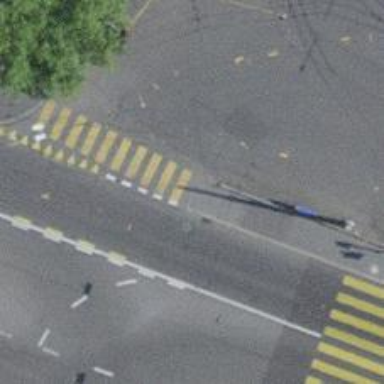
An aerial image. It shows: Kerb serving as barrier.